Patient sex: M
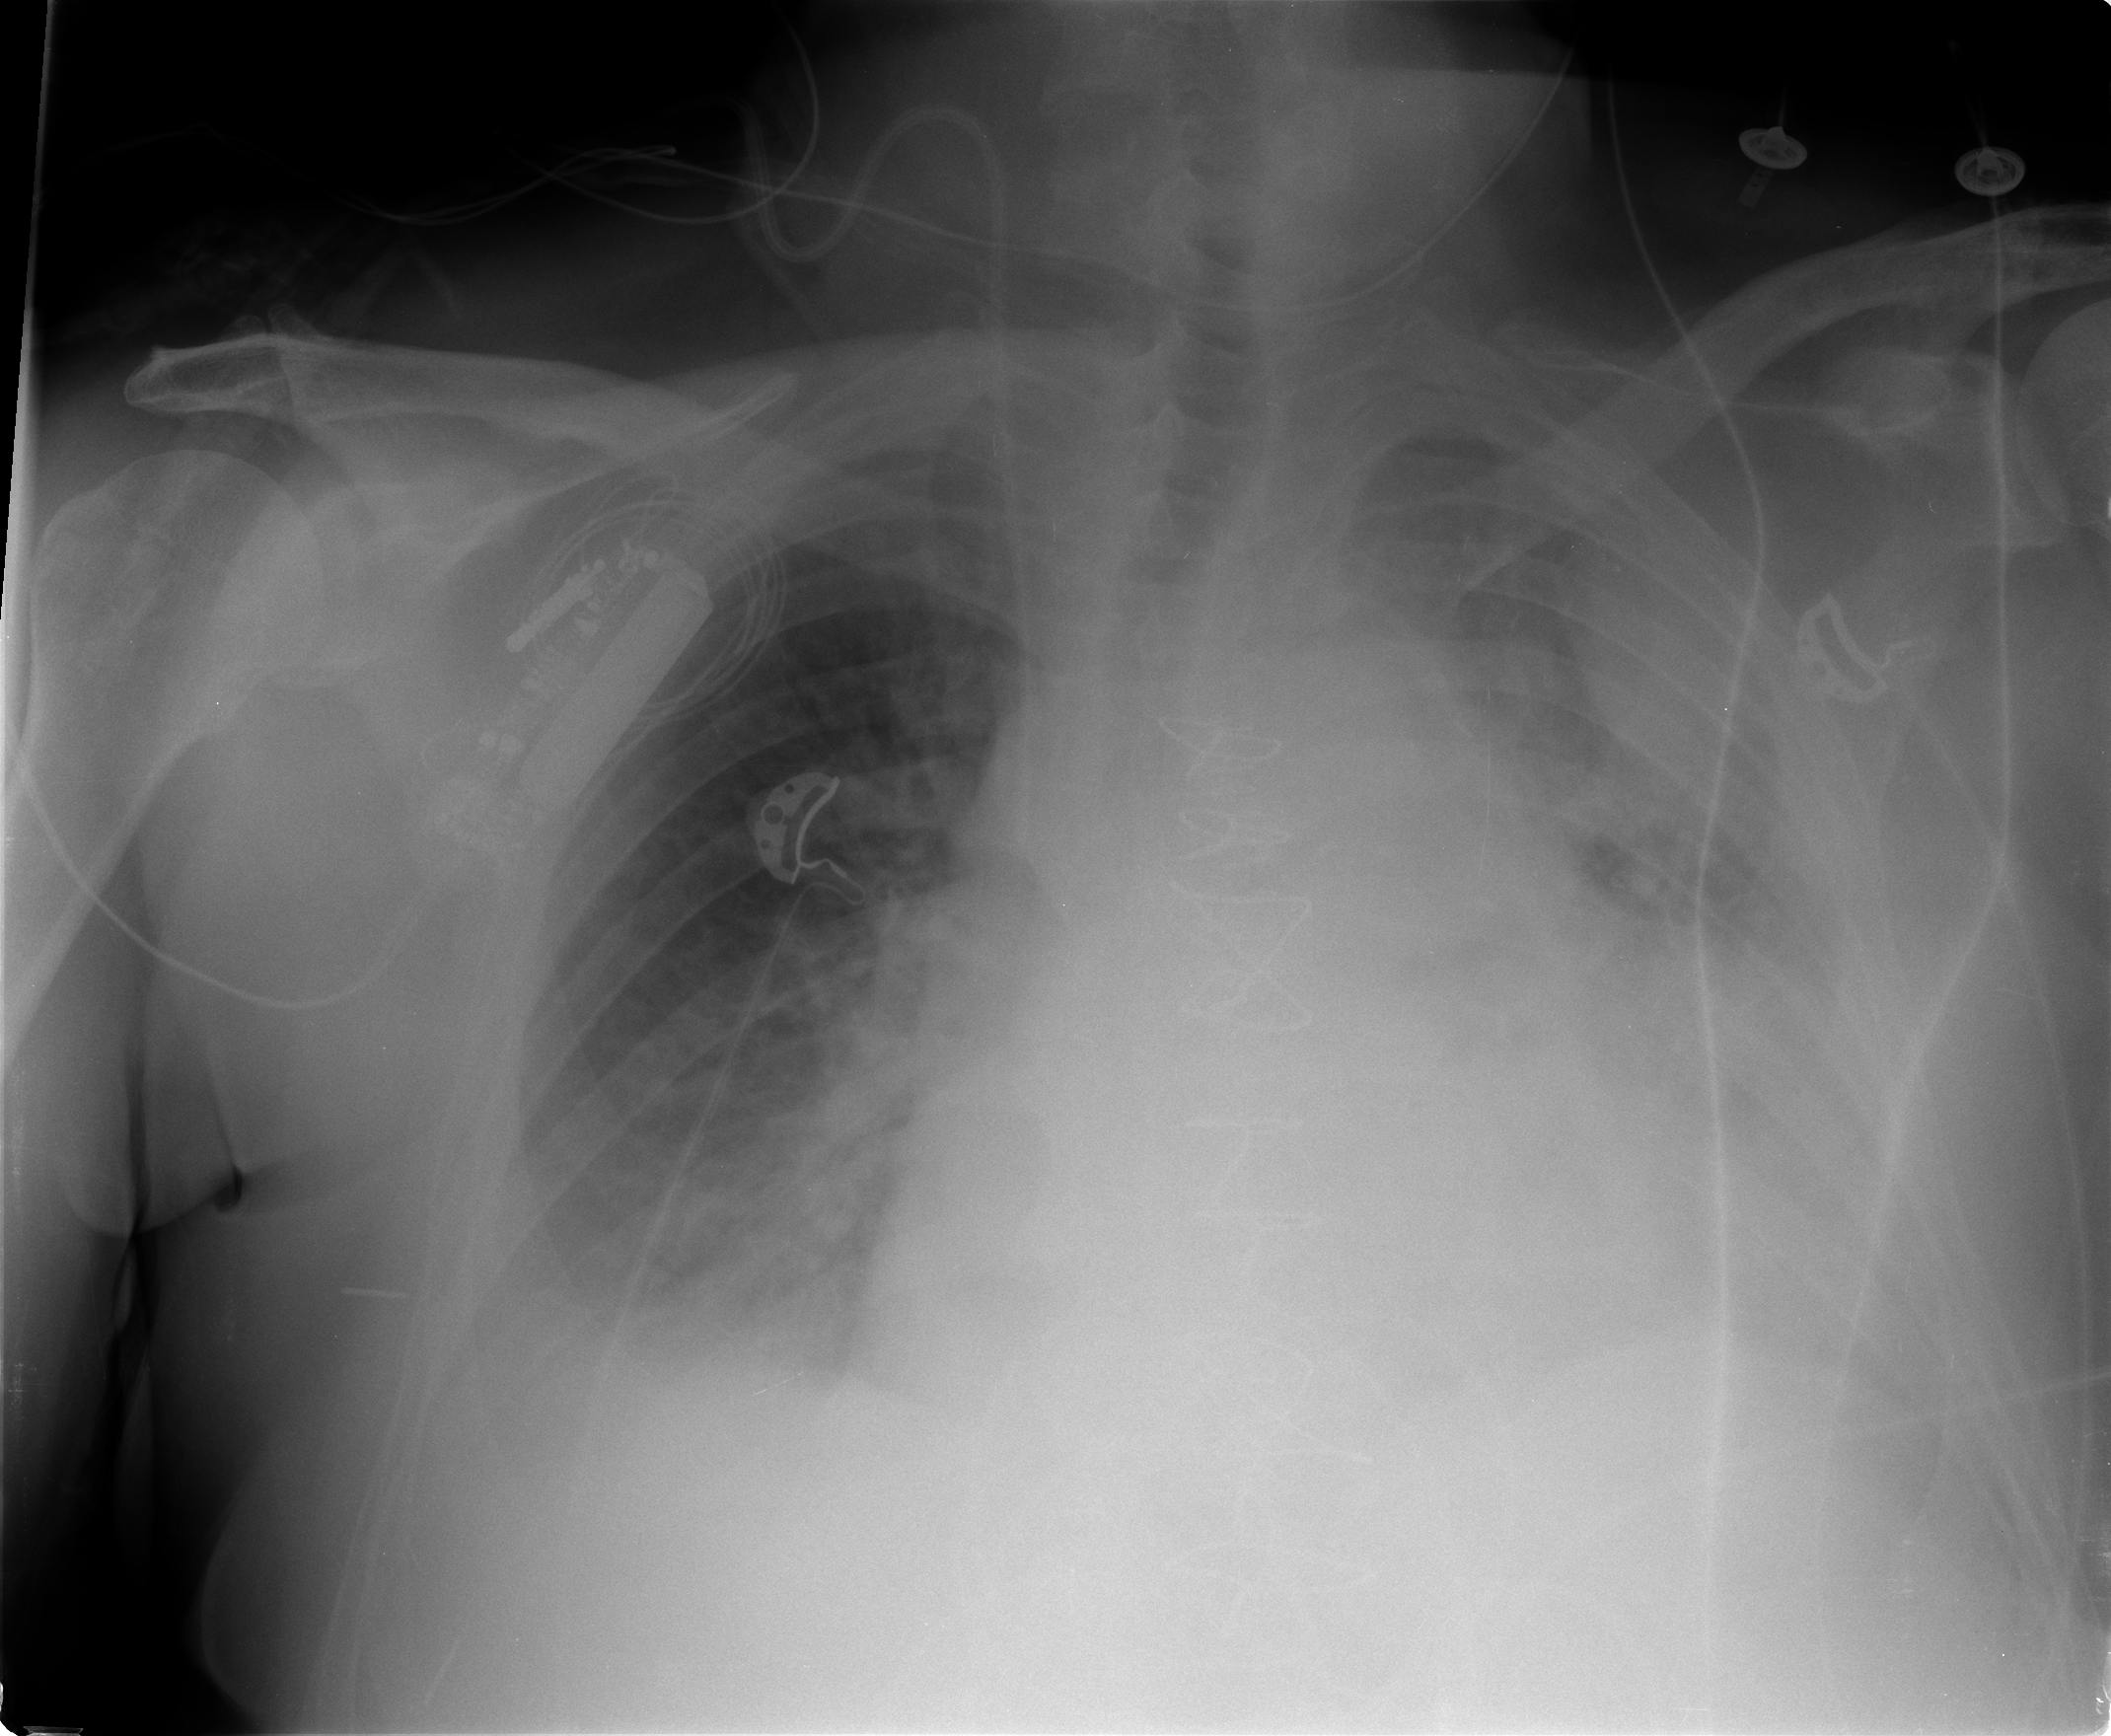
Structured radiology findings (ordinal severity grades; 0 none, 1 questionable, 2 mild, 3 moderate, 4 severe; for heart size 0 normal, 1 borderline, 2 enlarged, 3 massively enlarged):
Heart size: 3
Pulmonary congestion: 3
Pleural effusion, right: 2
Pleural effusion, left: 2
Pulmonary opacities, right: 2
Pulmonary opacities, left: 3
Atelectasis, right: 3
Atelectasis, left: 4